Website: bh-photo
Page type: receipt
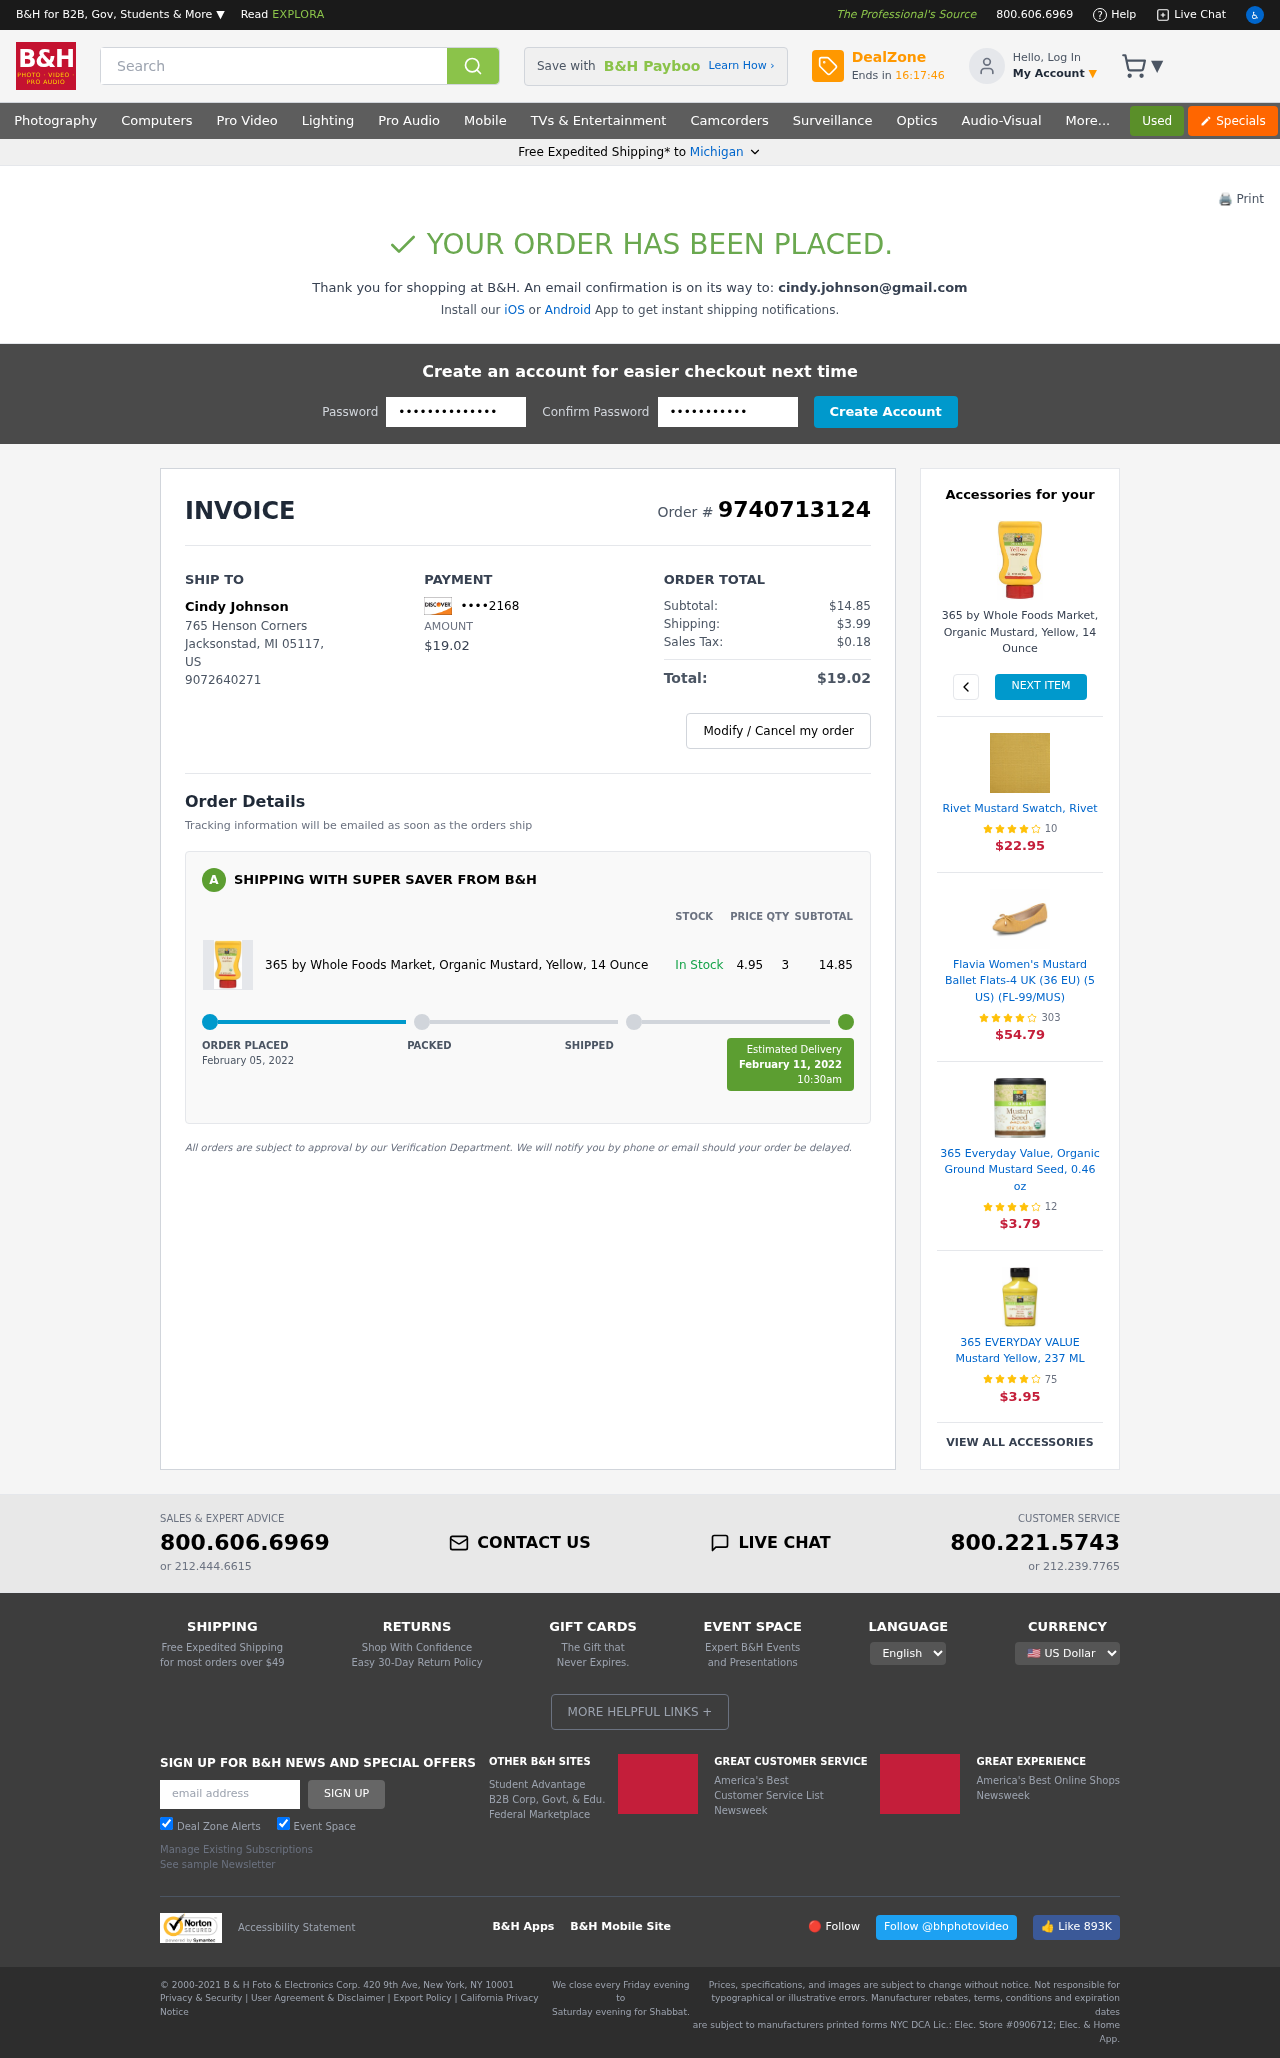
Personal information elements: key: PII_CARD_LAST4
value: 2168
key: PII_CITY
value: Jacksonstad
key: PII_EMAIL
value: cindy.johnson@gmail.com
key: PII_FULLNAME
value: Cindy Johnson
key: PII_PHONE
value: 9072640271
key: PII_POSTCODE
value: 05117
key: PII_STATE
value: Michigan
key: PII_STATE_ABBR
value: MI
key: PII_STREET
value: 765 Henson Corners
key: PII_COUNTRY_CODE
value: US
Product elements: key: PRODUCT1_NAME
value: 365 by Whole Foods Market, Organic Mustard, Yellow, 14 Ounce
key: PRODUCT1_PRICE
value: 4.95
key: PRODUCT1_QUANTITY
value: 3
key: PRODUCT1_NAME2
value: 365 by Whole Foods Market, Organic Mustard, Yellow, 14 Ounce
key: PRODUCT2_NAME
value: Rivet Mustard Swatch, Rivet
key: PRODUCT2_NUM_RATINGS
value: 10
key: PRODUCT2_PRICE
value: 22.95
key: PRODUCT3_NAME
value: Flavia Women's Mustard Ballet Flats-4 UK (36 EU) (5 US) (FL-99/MUS)
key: PRODUCT3_NUM_RATINGS
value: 303
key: PRODUCT3_PRICE
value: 54.79
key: PRODUCT4_NAME
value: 365 Everyday Value, Organic Ground Mustard Seed, 0.46 oz
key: PRODUCT4_NUM_RATINGS
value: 12
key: PRODUCT4_PRICE
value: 3.79
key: PRODUCT5_NAME
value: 365 EVERYDAY VALUE Mustard Yellow, 237 ML
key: PRODUCT5_NUM_RATINGS
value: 75
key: PRODUCT5_PRICE
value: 3.95
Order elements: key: ORDER_ID
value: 9740713124
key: ORDER_TOTAL
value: $19.02
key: ORDER_SUBTOTAL
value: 14.85
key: ORDER_SUBTOTAL
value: $14.85
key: ORDER_SHIPPING_COST
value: $3.99
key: ORDER_TAX
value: $0.18
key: ORDER_DATE
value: February 05, 2022
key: ORDER_DELIVERY_DATE
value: February 11, 2022
Search elements: key: HEADER_SEARCH
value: Search